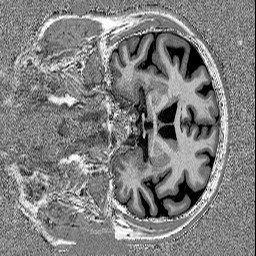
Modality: UNIT1
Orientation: coronal
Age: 66
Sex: male
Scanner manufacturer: siemens
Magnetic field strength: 3 T
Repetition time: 5 s
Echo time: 0.00298 s